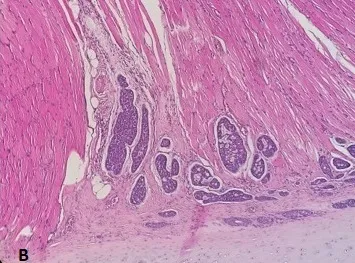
Low power view displaying the invasion of the muscle (hematowylin-eosin x100).
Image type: pathology (h&e)